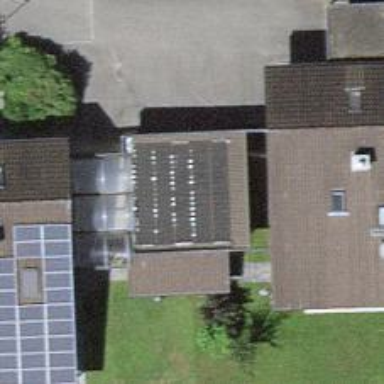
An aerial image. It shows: Solar power generator using photovoltaic panels.